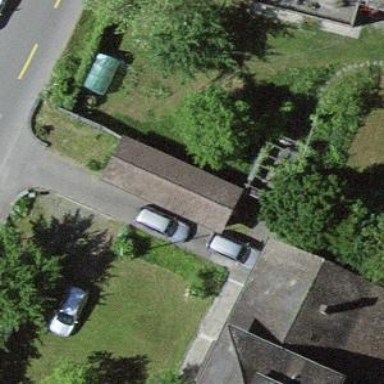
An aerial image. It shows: Garage.